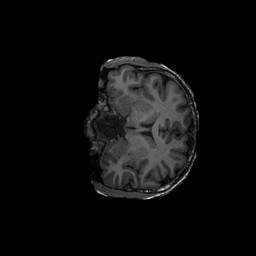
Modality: T1w
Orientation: coronal
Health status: ill
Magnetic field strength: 3 T